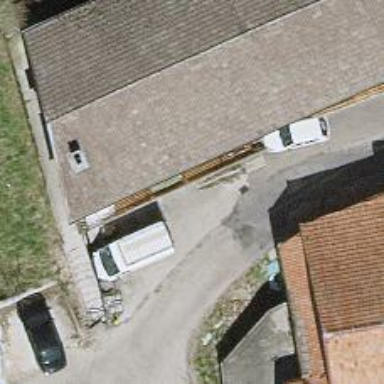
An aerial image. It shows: Post box is visible.